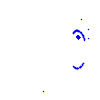
Particle: proton